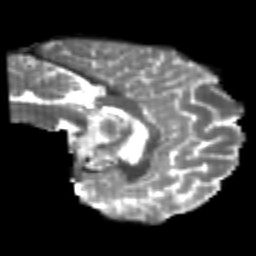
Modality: T2w
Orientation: sagittal
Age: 26
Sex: male
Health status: healthy
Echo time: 0.074 s